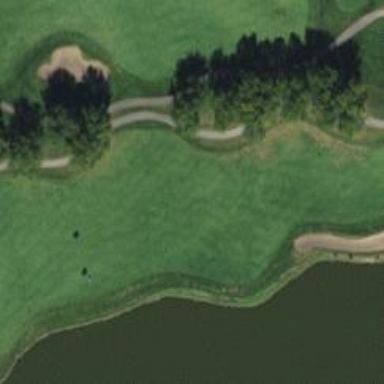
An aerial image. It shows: Grassy area designated as golf fairway.